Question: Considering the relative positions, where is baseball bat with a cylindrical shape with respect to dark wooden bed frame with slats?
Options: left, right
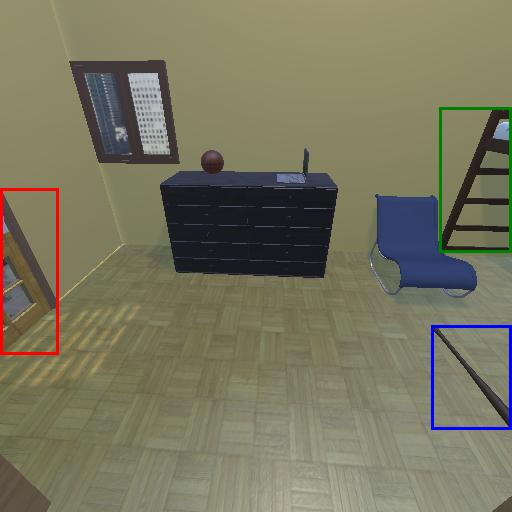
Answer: left